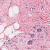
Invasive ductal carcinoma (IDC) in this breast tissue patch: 0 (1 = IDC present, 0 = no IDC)